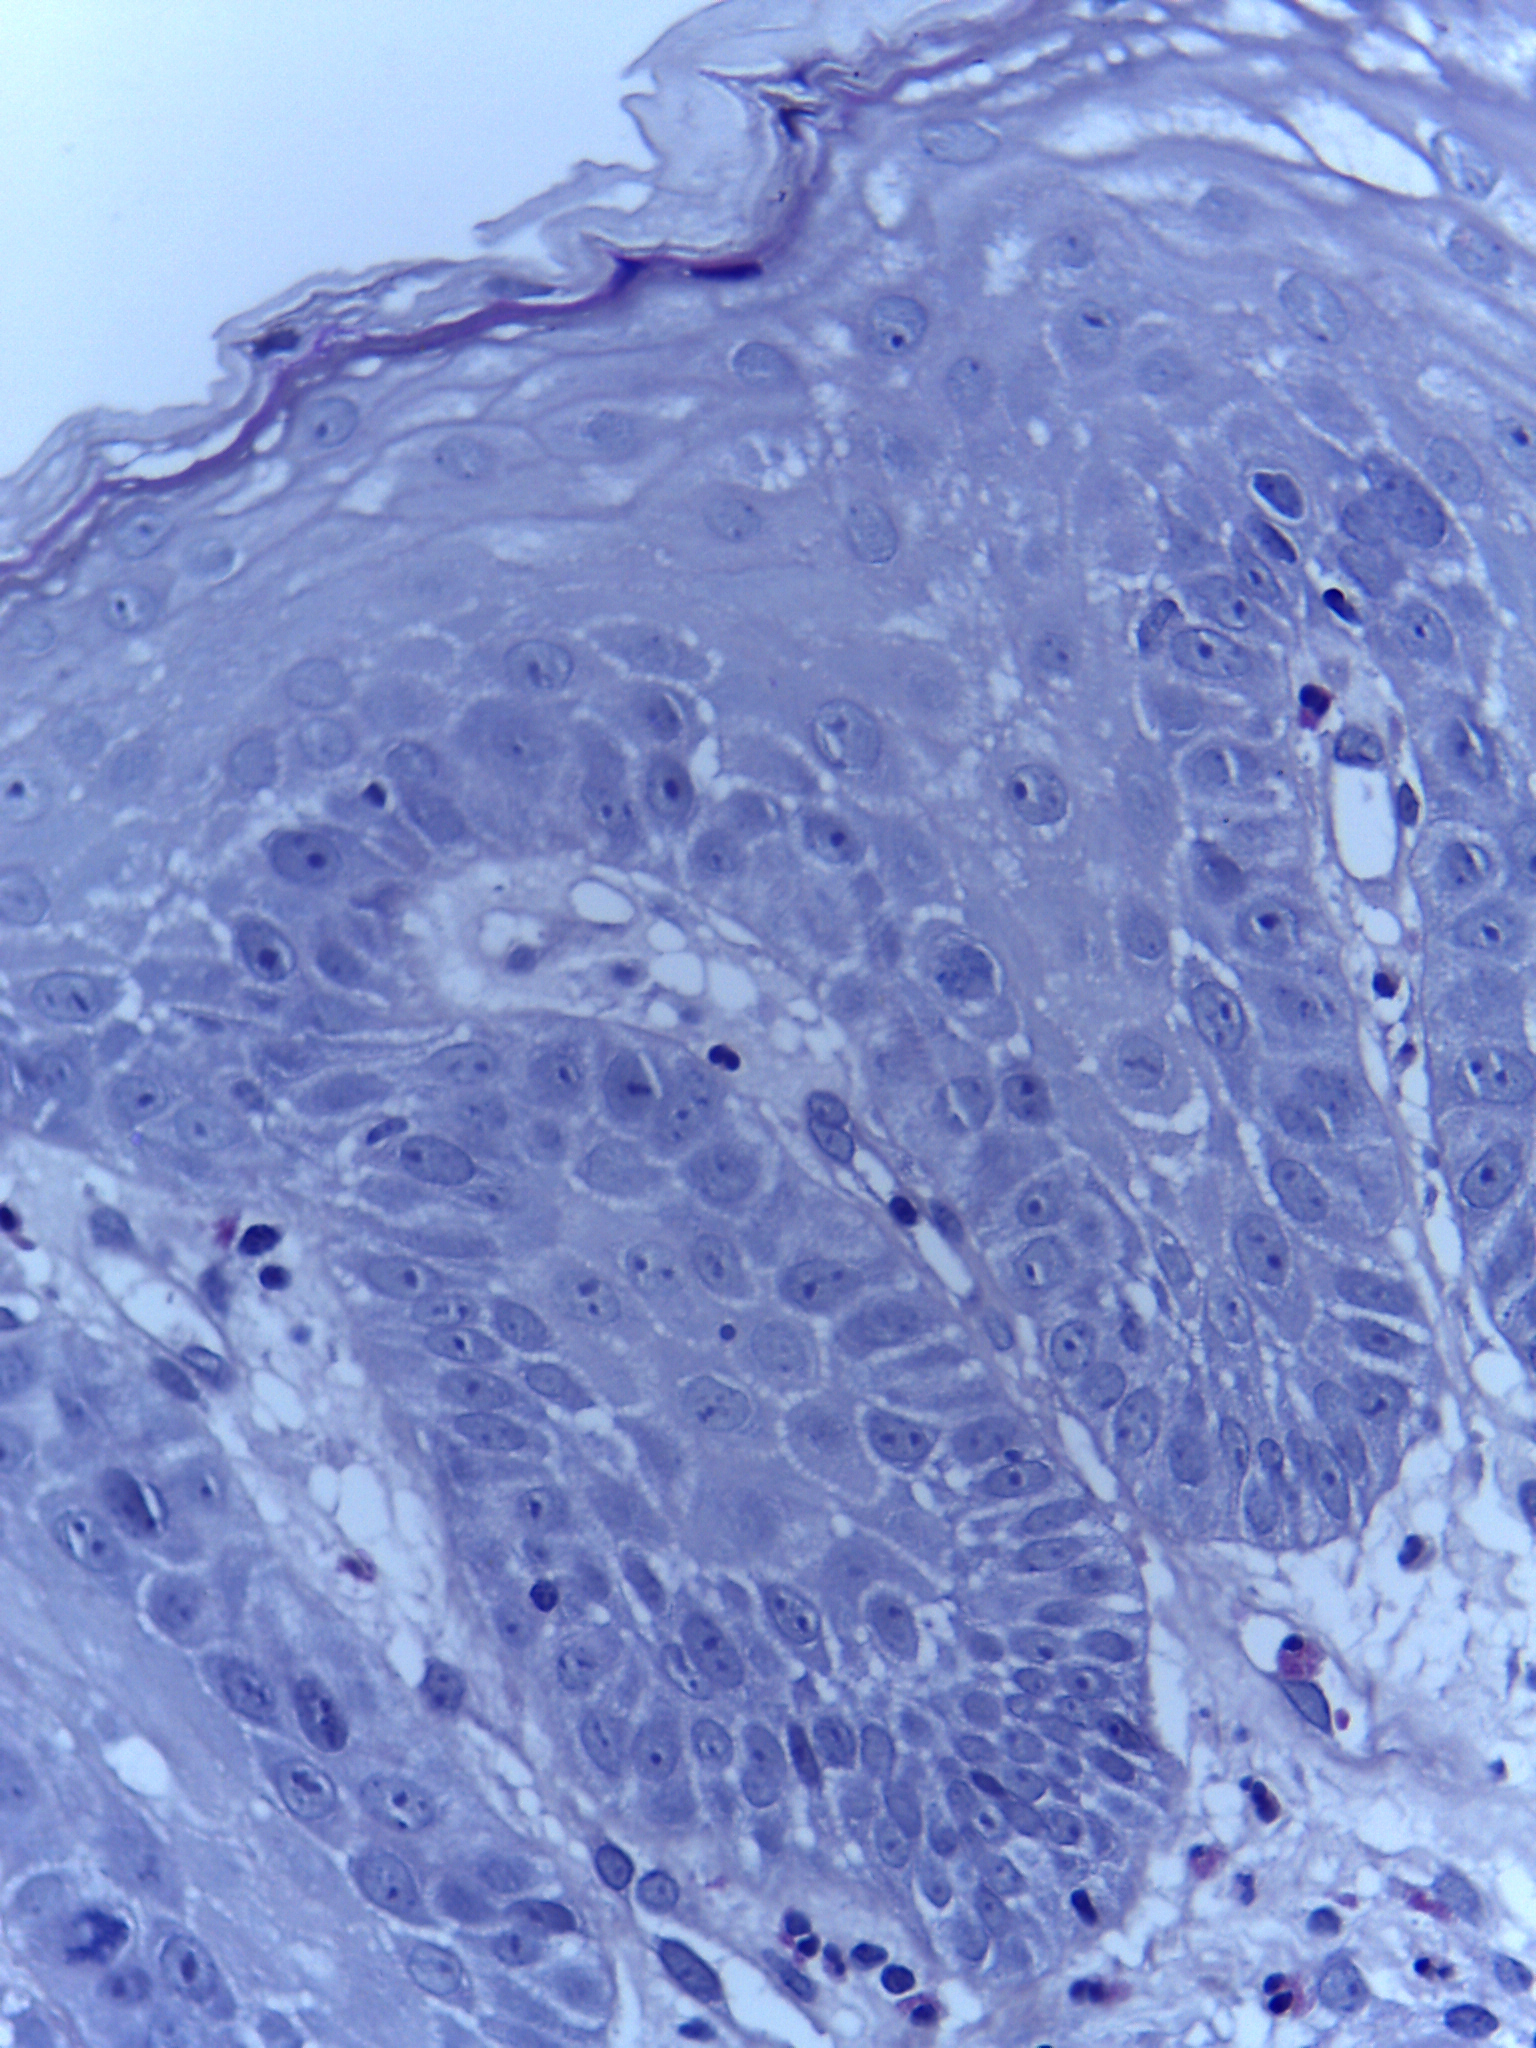
Diagnosis: Normal